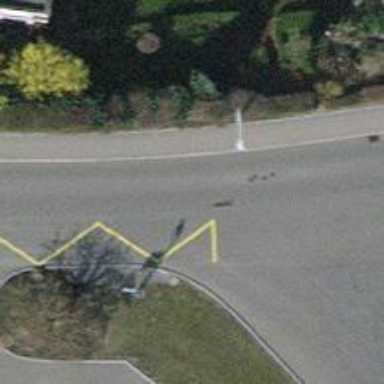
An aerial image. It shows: Bus stop with designated stop position for public transport.